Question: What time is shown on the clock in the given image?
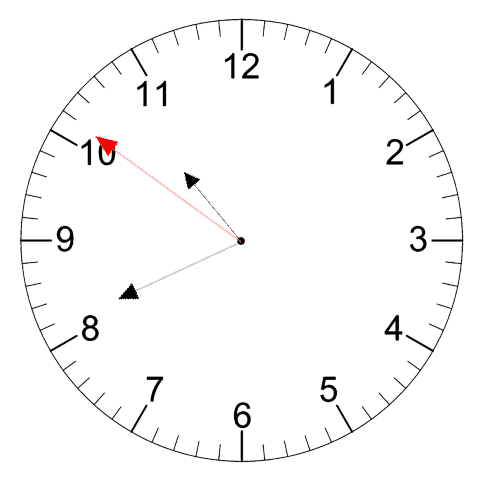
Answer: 10:40:51